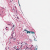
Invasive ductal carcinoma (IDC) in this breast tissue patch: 0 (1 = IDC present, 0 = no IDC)